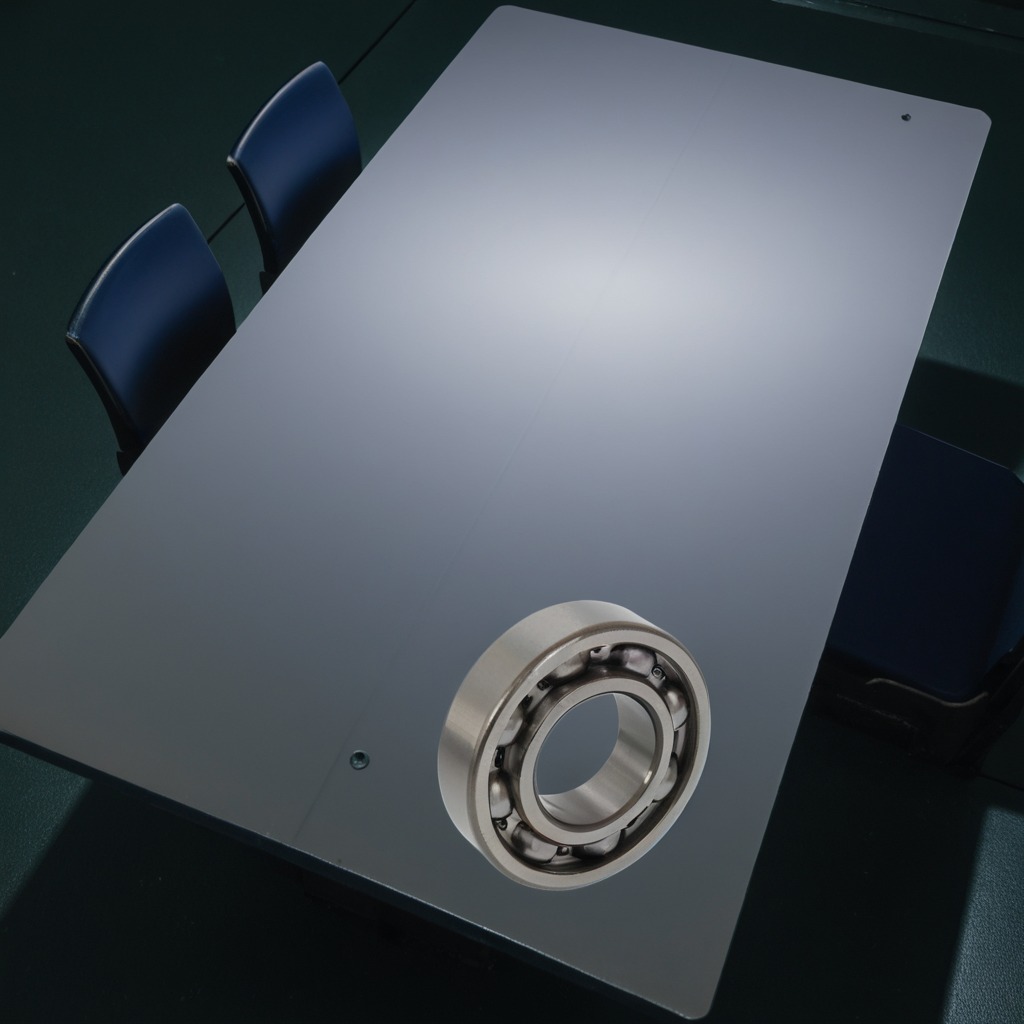
A metal ball bearing lies on a clean empty table in a railway signal maintenance room lit by harsh overhead fluorescents photorealistic surface textures crisp shadows high dynamic range